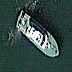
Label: Civil_yacht